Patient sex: F
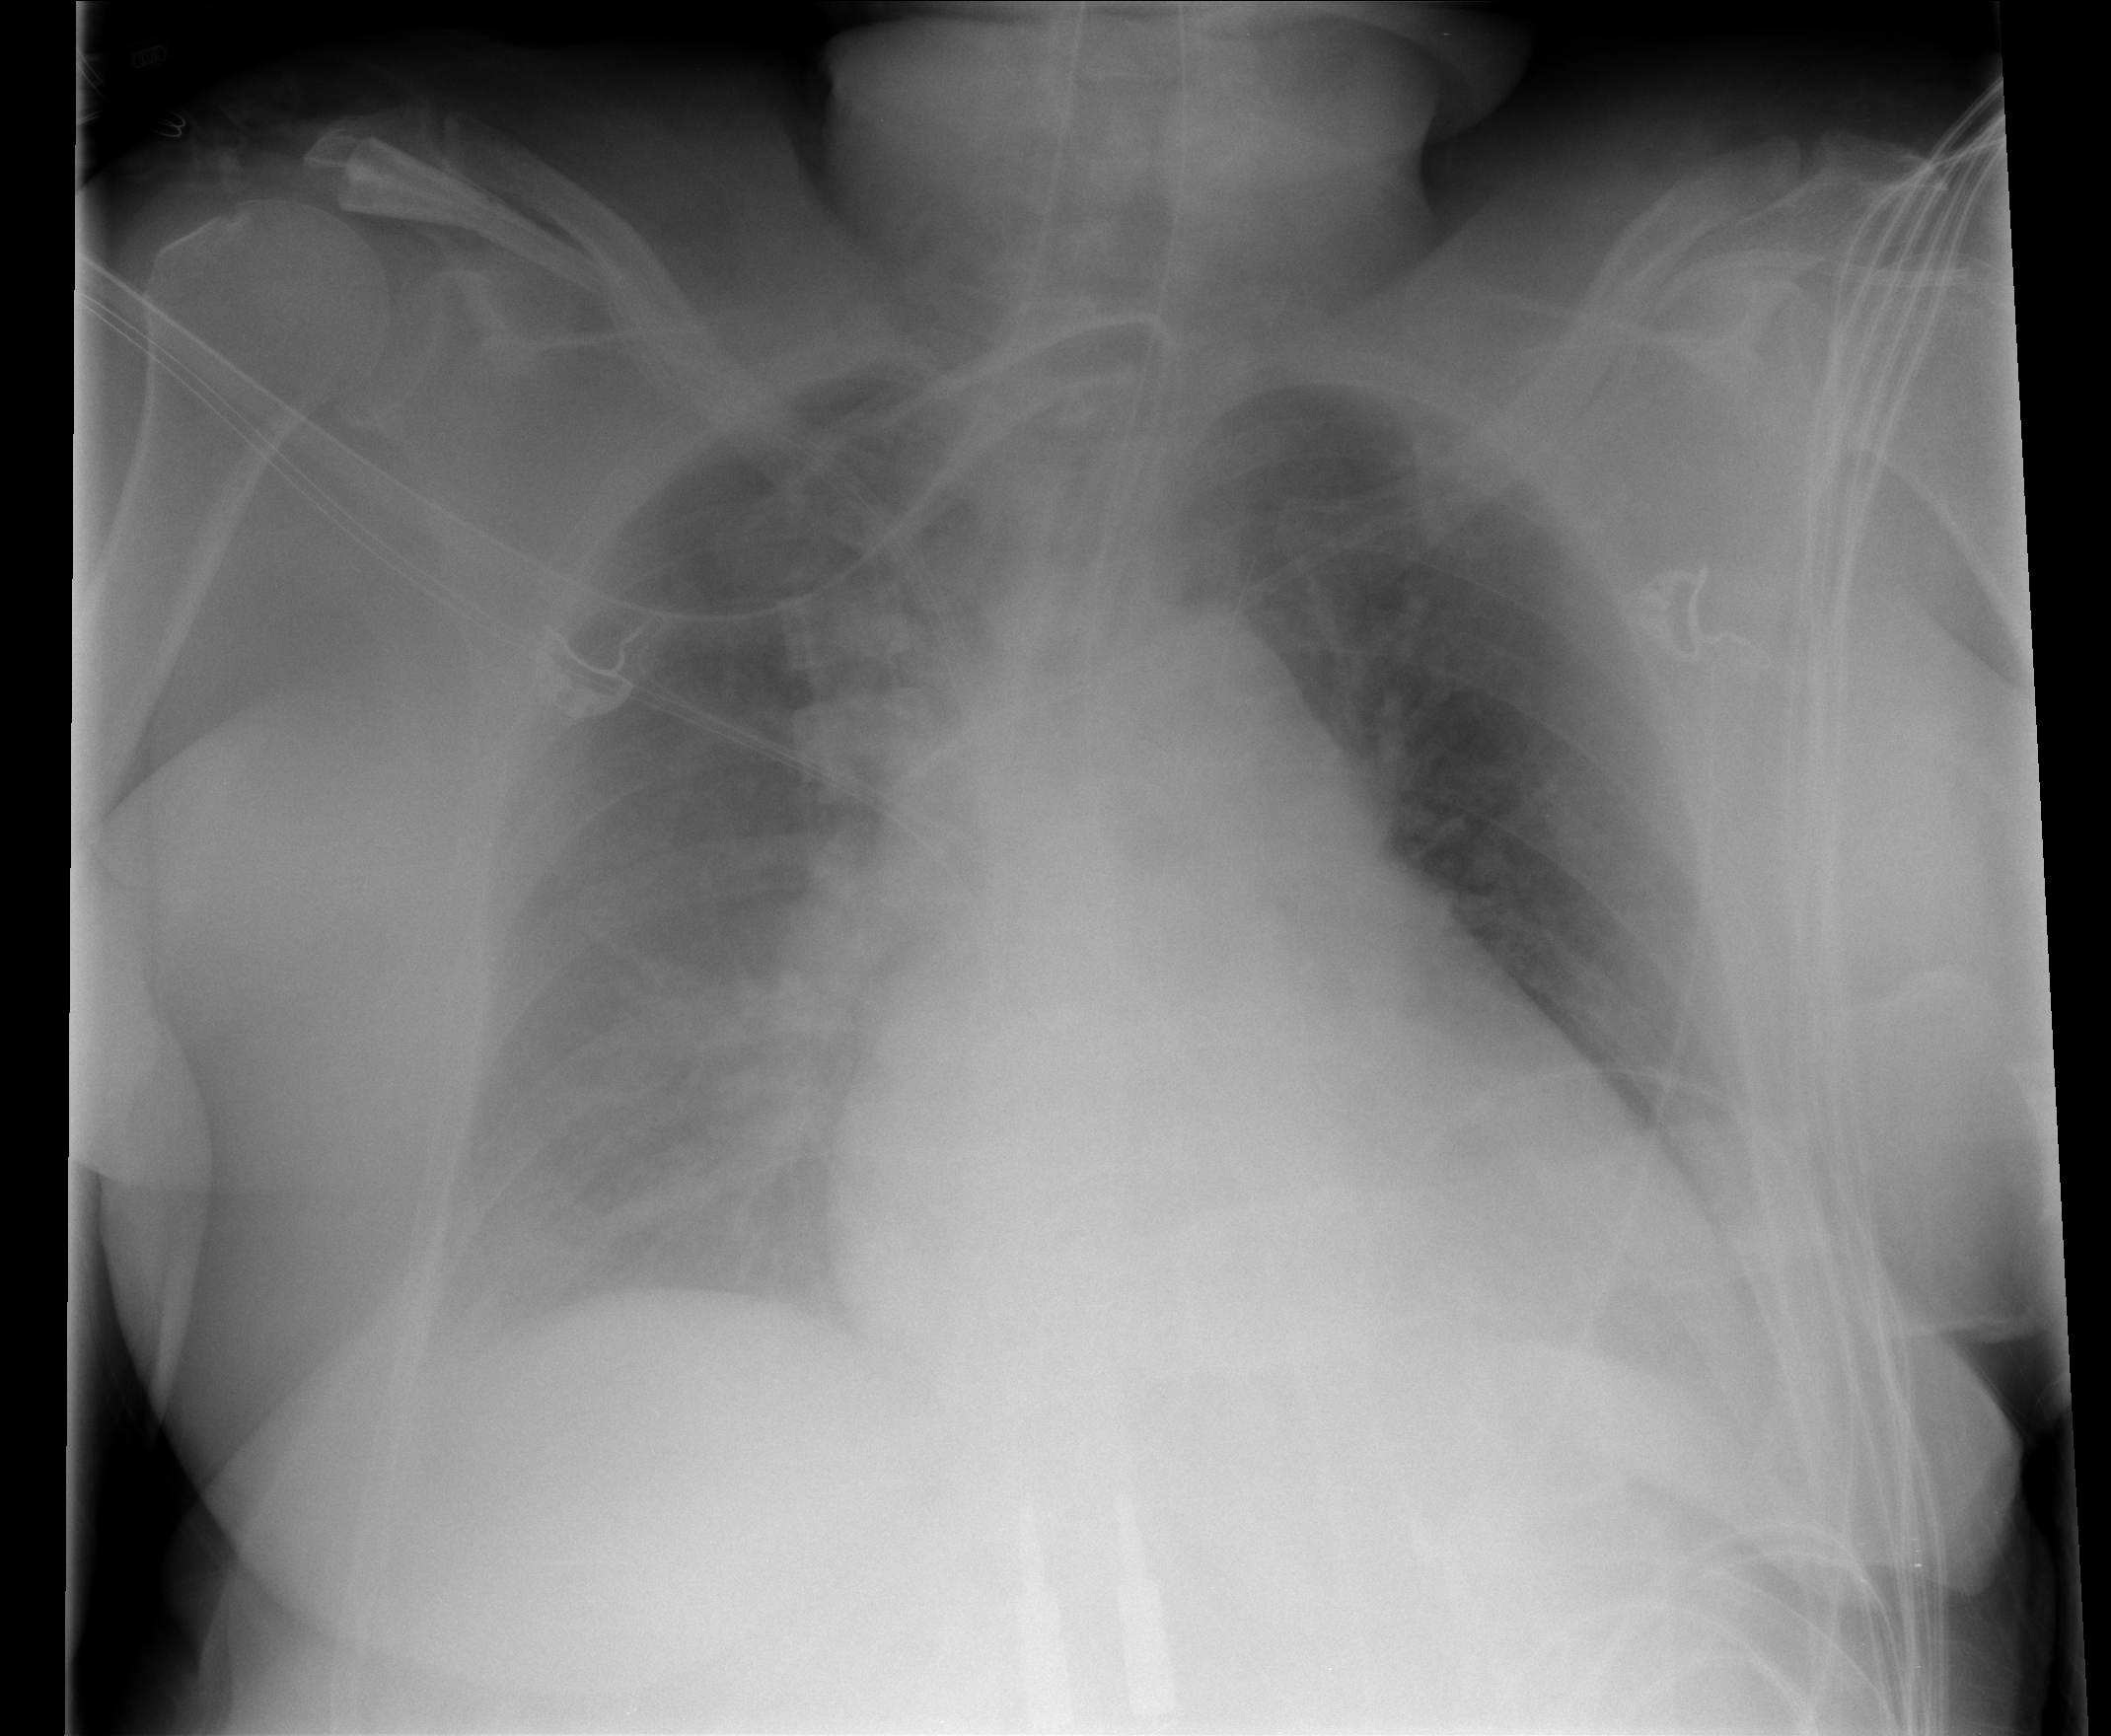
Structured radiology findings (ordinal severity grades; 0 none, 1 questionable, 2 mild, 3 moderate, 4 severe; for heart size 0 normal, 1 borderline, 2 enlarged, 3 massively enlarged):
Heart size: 2
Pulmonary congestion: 1
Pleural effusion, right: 0
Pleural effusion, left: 0
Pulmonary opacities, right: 2
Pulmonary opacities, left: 0
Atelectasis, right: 0
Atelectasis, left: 0